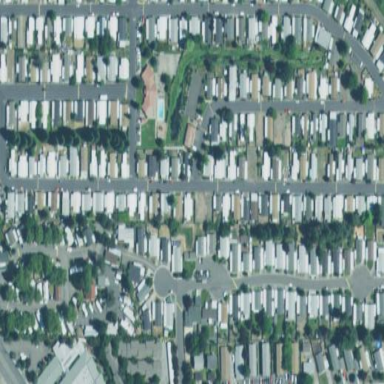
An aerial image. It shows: Residential area designated as trailer park.